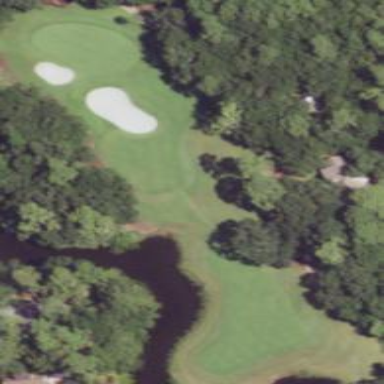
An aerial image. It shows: Golf rough area.